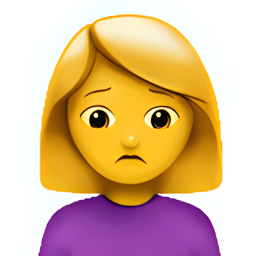
Name: person frowning
Emoji: 🙍
Group: People & Body
Sub-group: person-gesture